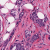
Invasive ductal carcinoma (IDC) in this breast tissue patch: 0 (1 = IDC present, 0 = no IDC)